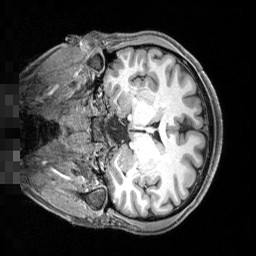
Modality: T1w
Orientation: coronal
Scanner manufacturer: siemens
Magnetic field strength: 3 T
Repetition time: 2.4 s
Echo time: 0.00256 s